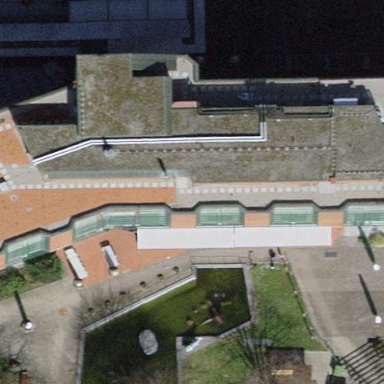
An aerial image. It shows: Building with flat roof.